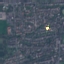
Label: Residential